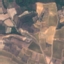
Land use / land cover: PermanentCrop